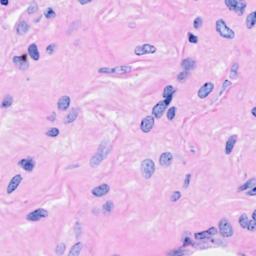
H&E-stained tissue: Breast